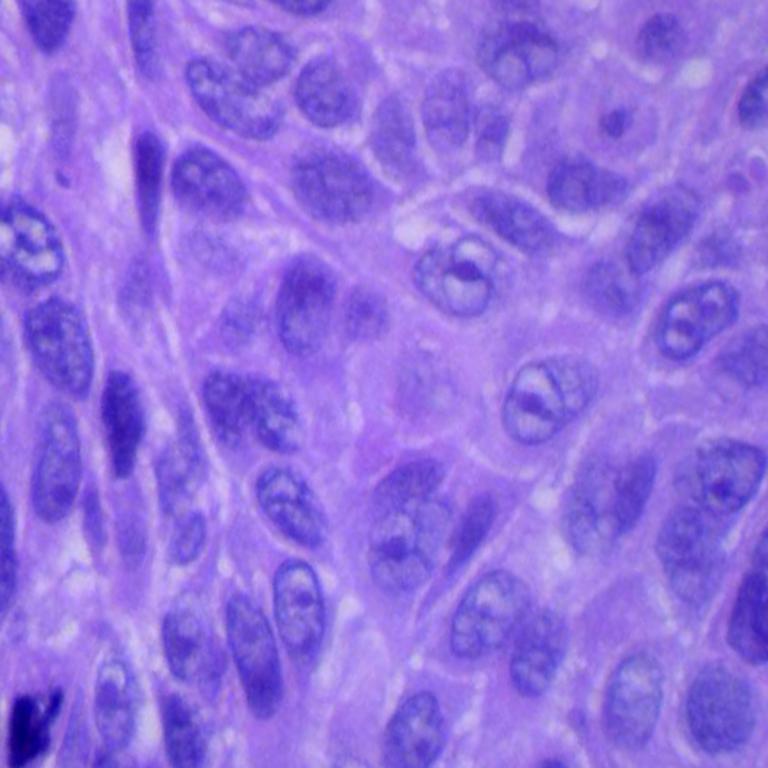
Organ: lung
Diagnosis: squamous carcinomas